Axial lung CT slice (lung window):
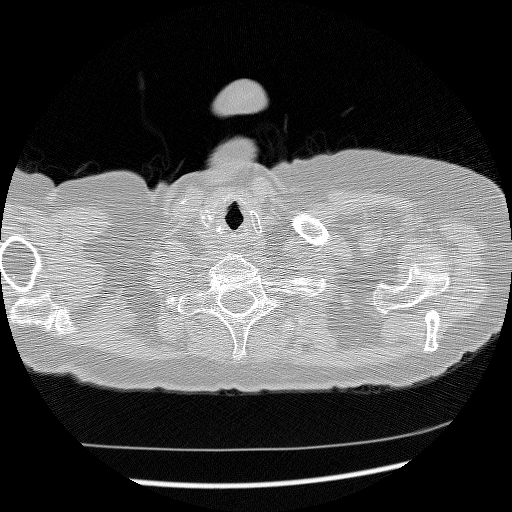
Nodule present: no